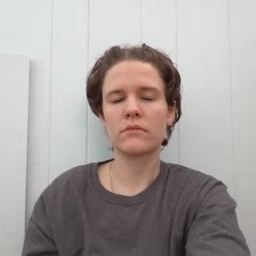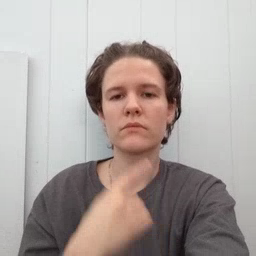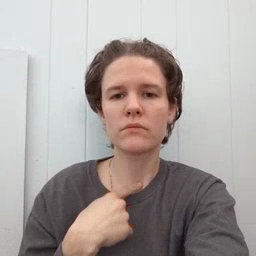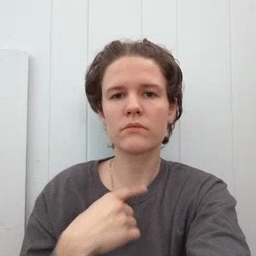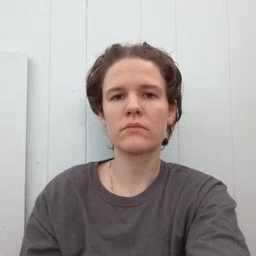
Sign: thirsty